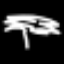
Label: palm tree